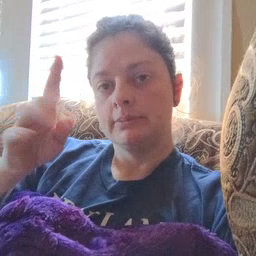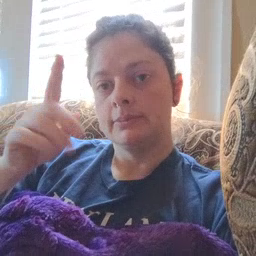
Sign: pretend